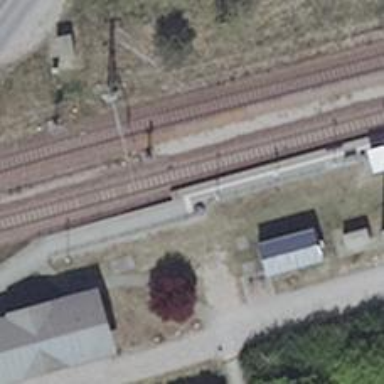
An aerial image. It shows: Platform edge at railway station.